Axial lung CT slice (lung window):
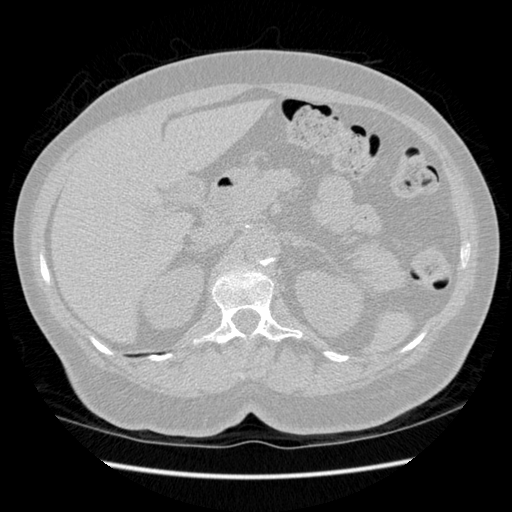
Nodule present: no